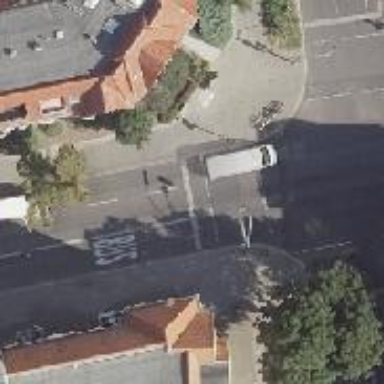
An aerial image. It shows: Crossing with traffic signals.